Field crop: tomato
Growth stage: 1
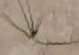
Species: cyperus